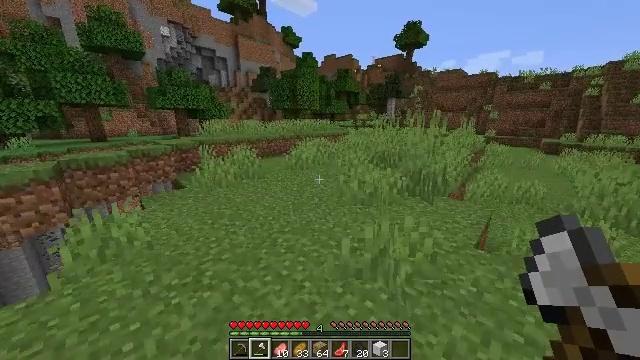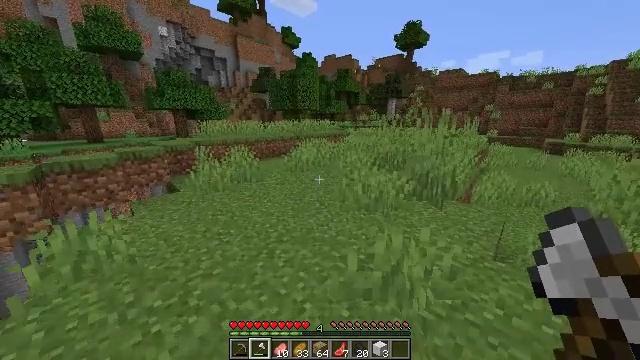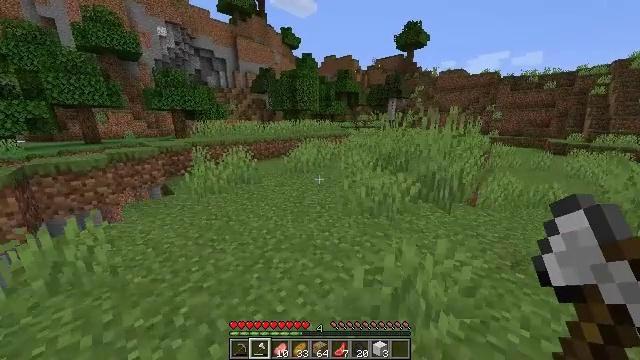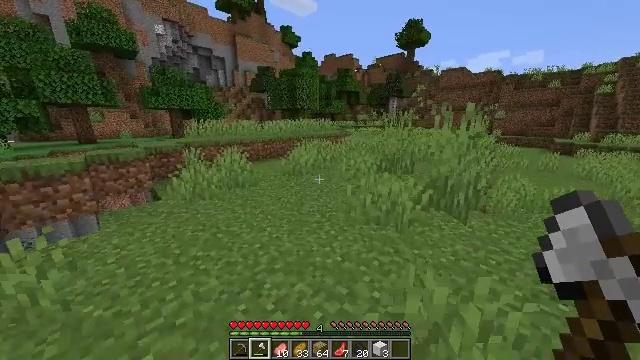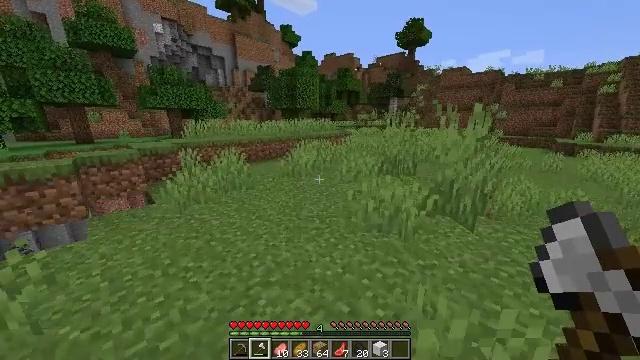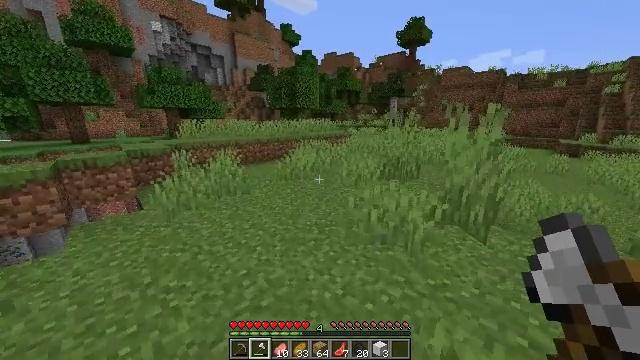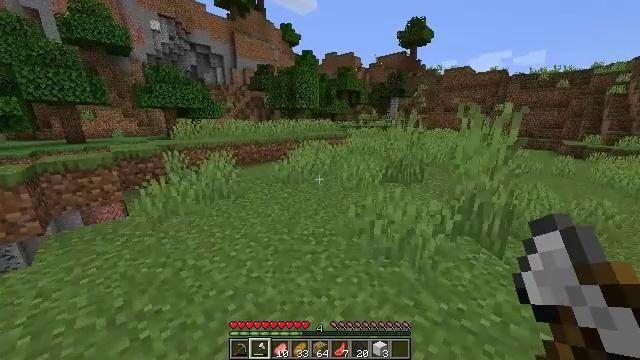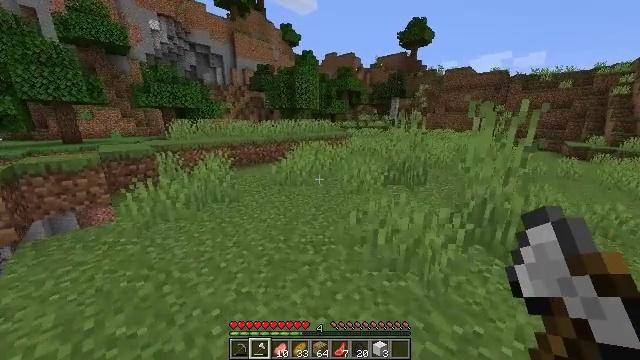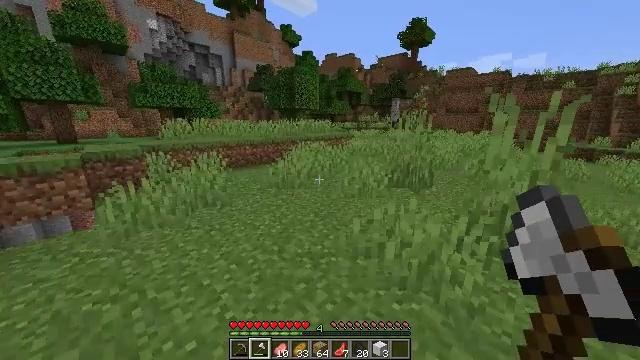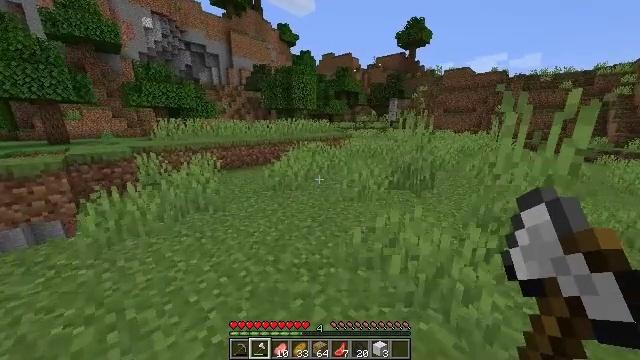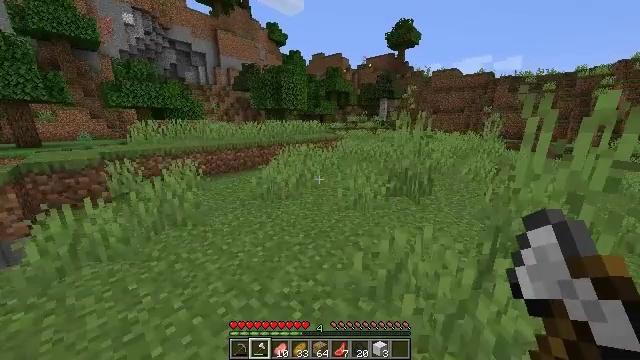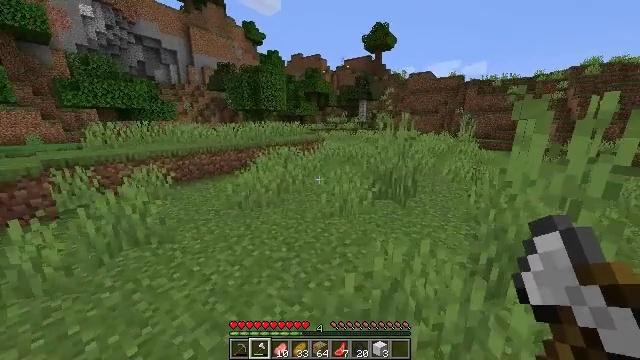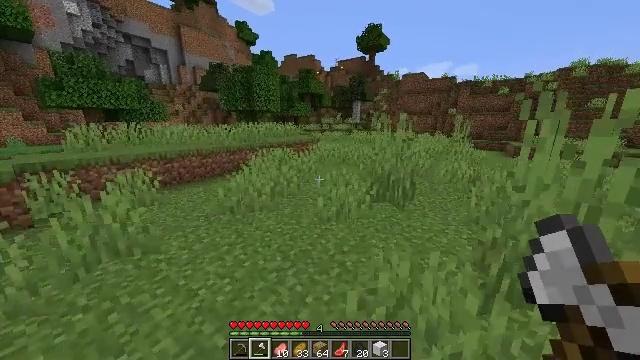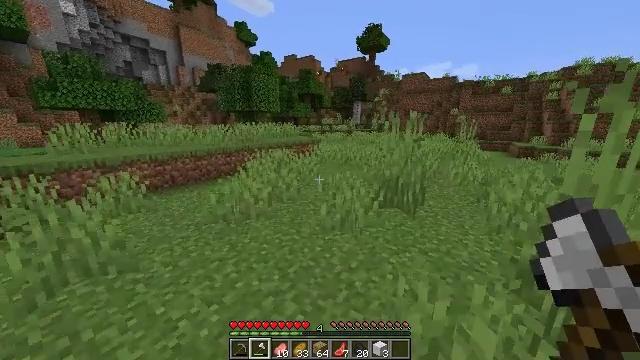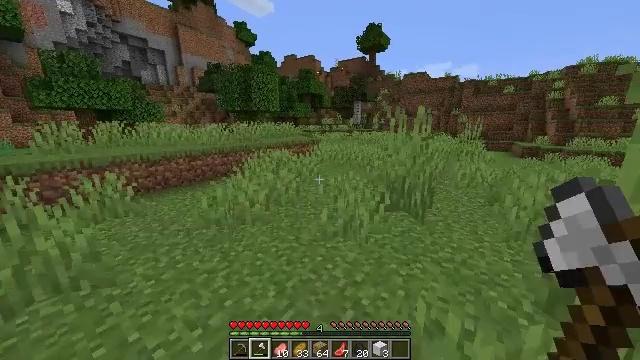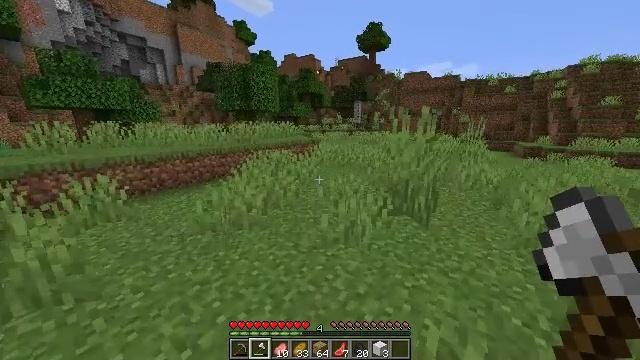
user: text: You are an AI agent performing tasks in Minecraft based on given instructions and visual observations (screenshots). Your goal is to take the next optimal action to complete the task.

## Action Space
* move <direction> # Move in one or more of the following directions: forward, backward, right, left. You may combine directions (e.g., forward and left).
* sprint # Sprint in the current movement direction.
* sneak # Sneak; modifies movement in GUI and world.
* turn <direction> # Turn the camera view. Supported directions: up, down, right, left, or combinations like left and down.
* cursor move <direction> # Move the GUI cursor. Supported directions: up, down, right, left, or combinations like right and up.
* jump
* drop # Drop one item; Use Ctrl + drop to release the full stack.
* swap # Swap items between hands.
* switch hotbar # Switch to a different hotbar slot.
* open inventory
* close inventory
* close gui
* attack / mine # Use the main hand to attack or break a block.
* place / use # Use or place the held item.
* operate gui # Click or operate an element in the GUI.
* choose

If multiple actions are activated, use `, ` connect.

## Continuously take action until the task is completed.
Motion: motion action
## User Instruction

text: Combine materials to craft a campfire.
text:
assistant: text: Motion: move forward, sprint
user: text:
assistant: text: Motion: move forward, sprint
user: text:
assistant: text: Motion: move forward, sprint
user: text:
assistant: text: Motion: move forward, sprint
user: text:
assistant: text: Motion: move forward, sprint
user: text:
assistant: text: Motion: move forward, sprint
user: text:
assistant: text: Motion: move forward, sprint
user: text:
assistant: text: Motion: move forward, sprint
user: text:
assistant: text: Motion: move forward, sprint
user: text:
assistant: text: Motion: move forward, sprint, turn right
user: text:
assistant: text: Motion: move forward, sprint, turn right
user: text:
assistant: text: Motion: move forward, sprint, turn right
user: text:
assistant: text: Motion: move forward, sprint
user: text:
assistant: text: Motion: move forward, sprint
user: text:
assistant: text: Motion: move forward, sprint
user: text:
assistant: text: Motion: move forward, sprint
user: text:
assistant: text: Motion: move forward, sprint
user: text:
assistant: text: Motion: move forward, sprint
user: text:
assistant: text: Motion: move forward
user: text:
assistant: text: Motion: move forward
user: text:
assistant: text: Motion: move forward
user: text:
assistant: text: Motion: move forward
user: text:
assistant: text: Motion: move forward
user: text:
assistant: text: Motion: move forward
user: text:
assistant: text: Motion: move forward
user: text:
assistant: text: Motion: move forward
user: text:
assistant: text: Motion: move forward
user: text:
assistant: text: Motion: move forward
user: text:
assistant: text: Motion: move forward
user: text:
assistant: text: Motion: move forward